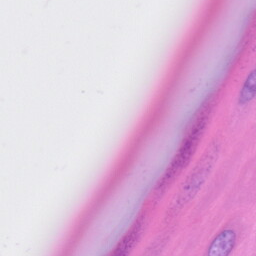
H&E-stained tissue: Skin